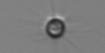
Label: Calciopappus